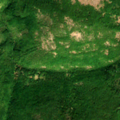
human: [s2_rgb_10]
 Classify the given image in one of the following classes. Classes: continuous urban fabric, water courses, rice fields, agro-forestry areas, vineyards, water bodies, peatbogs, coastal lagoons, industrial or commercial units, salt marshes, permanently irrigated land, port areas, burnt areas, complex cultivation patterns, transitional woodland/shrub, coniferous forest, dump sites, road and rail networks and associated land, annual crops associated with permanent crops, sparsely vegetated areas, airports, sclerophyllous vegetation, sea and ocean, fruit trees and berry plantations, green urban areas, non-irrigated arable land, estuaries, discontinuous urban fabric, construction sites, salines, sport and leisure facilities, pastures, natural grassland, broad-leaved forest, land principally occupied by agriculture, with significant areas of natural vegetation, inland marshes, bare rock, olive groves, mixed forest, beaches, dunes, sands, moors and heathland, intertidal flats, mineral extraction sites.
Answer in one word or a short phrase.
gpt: broad-leaved forest, natural grassland